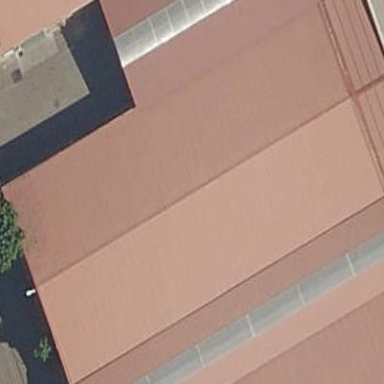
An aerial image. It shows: Warehouse.